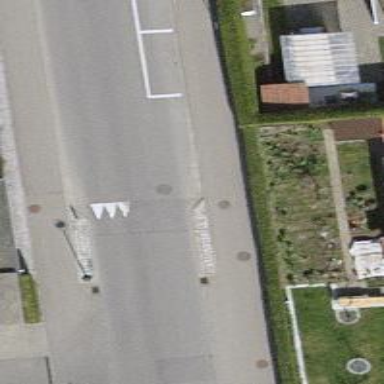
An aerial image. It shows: Traffic hump for calming the traffic.